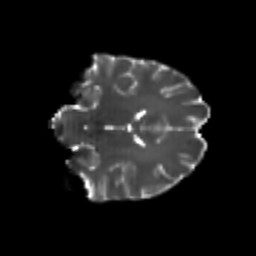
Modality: T2w
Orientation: coronal
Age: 25
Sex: female
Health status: healthy
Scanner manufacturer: philips
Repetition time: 7.391 s
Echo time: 0.08599 s